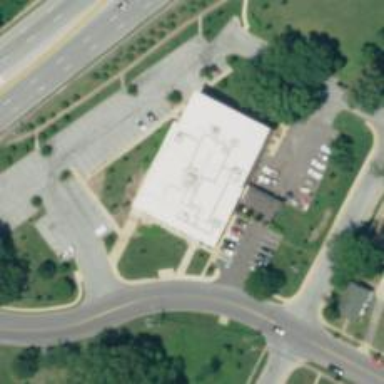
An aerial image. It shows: Public building.